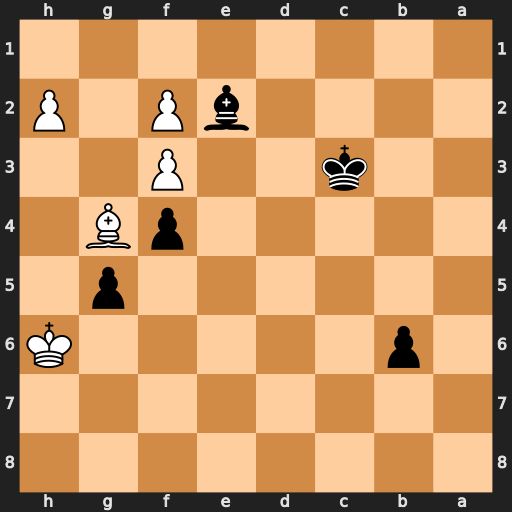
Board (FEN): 8/8/1p5K/6p1/5pB1/2k2P2/4bP1P/8
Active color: b
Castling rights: -
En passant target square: -
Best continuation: b5 Kxg5 b4